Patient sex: M
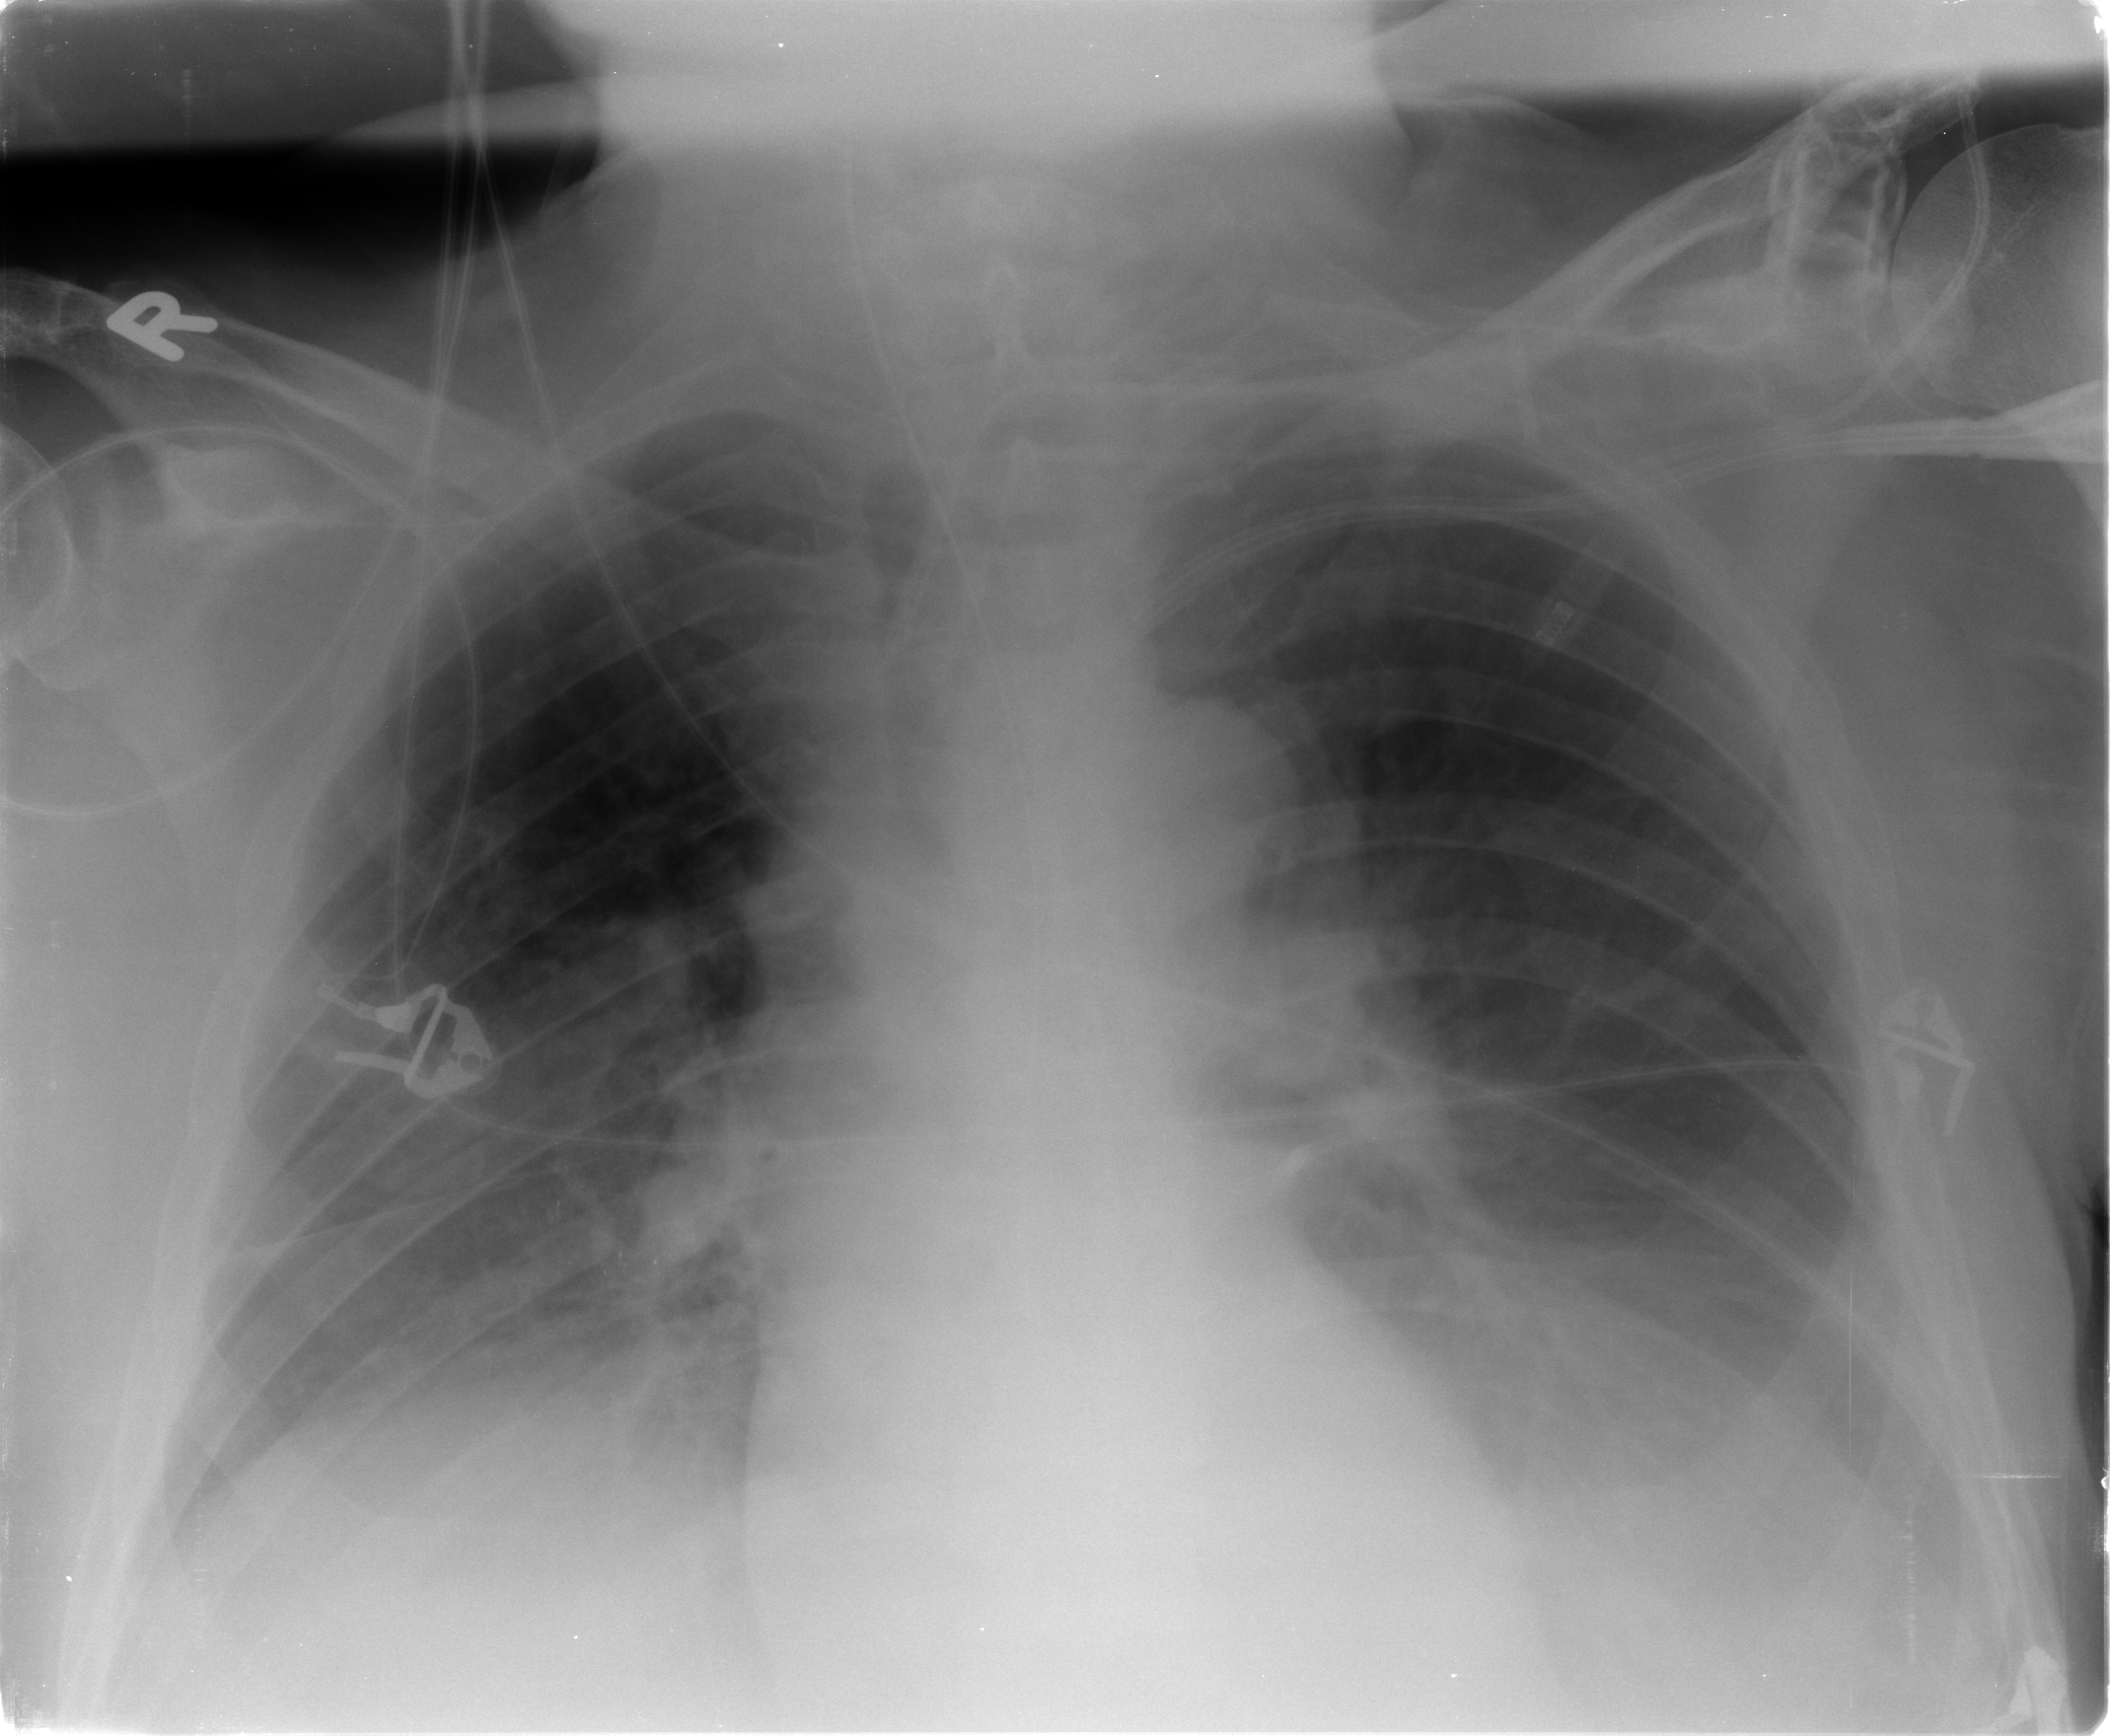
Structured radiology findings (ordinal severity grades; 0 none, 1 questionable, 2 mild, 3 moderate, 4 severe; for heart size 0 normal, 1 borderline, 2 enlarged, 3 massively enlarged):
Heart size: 0
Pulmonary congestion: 2
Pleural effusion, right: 2
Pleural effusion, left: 2
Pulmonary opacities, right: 0
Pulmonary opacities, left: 0
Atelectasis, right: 2
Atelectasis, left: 2